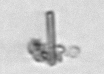
Label: fiber_TAG_external_detritus